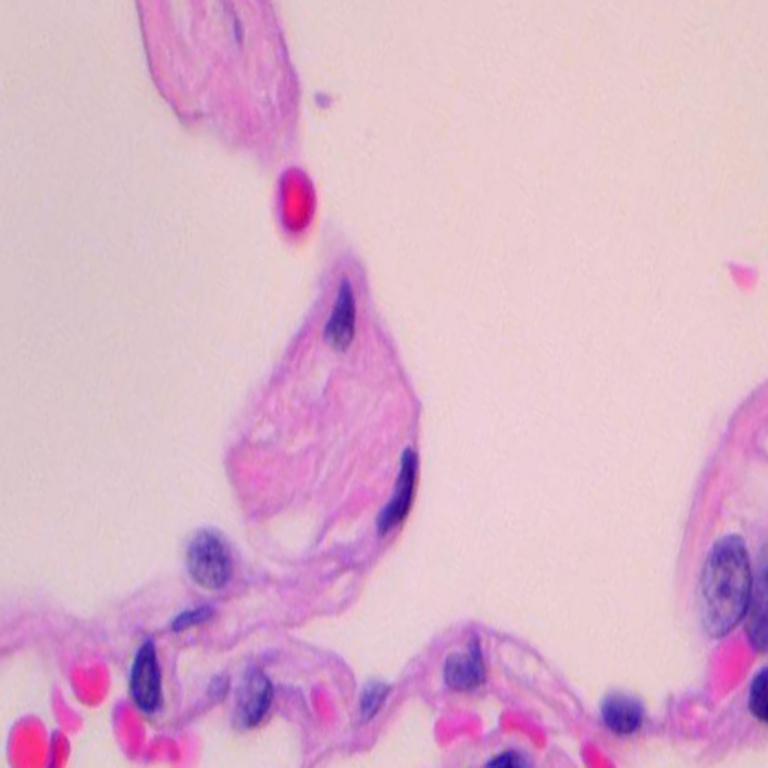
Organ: lung
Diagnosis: benign